Interaction volume radius: 10 \u00c5
Interaction volume height: 30 \u00c5
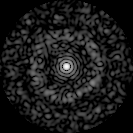
Disorder parameter: 0.8422